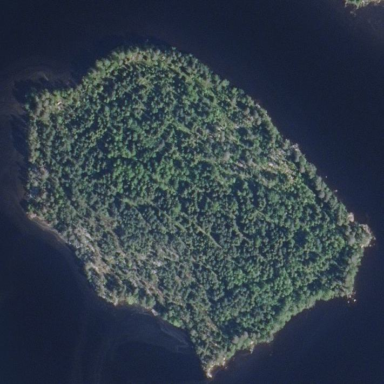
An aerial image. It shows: Islet.